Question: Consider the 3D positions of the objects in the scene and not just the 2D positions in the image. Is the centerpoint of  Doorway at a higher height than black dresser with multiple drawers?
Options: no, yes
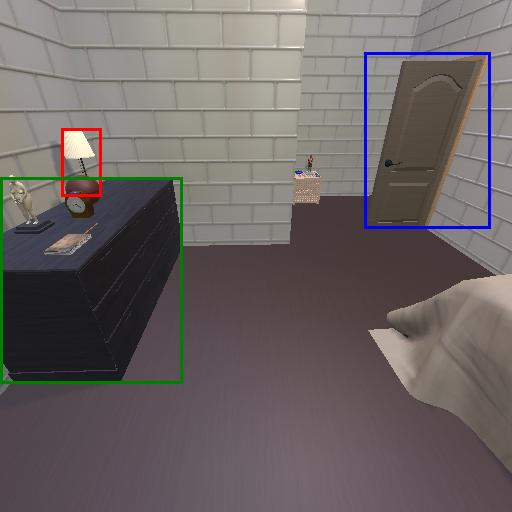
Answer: no